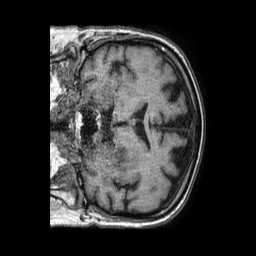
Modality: T1w
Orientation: coronal
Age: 73
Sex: male
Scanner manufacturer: philips
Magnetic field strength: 1.5 T
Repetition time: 0.007554 s
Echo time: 0.003441 s